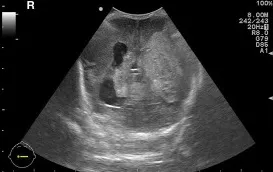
Postnatal cranial ultrasound images showing bilateral intraventricular hemorrhage with extensive hemorrhagic infarction of the left hemisphere and ventricular dilatation in coronal view.
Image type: radiology (ultrasound)